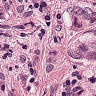
Metastatic tissue present: yes